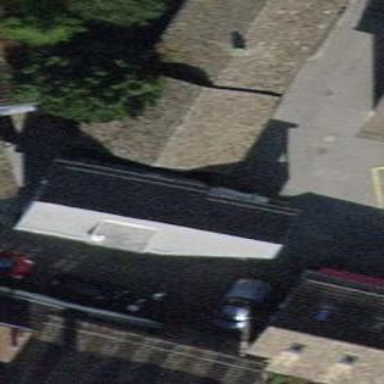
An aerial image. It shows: Gabled house with grey roof. The building is light grey in color.